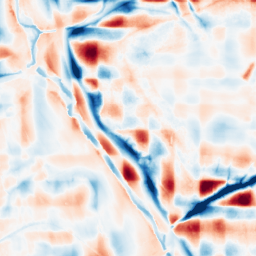
Category: wavelet
Decomposition family: wavelet_reverse_biorthogonal
Decomposition parameters: wavelet: rbio1.3
level: 5
Upsampling method: linear_exact
Upsampling parameters: scale: 4
Upsampling scale: 4